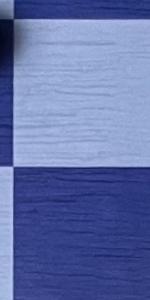
Label: Empty